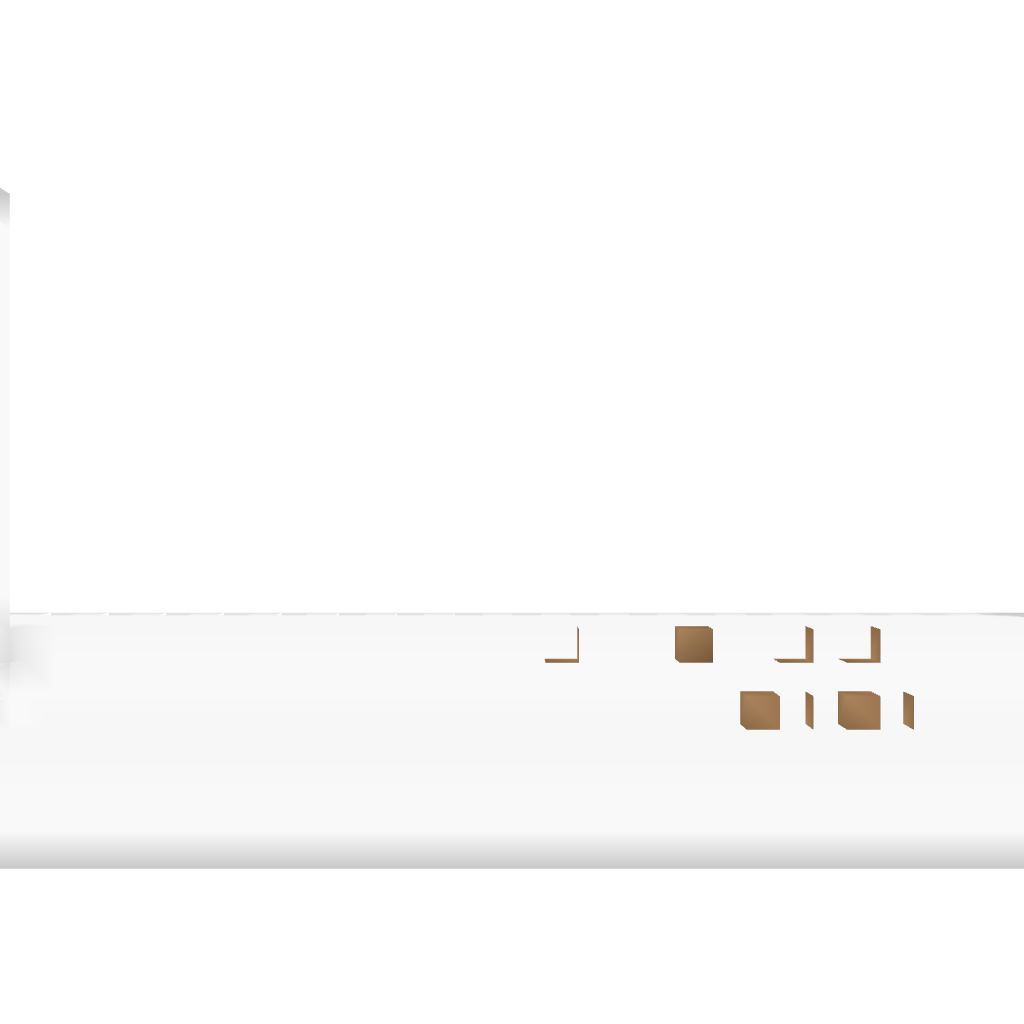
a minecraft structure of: low detail bad shape glass